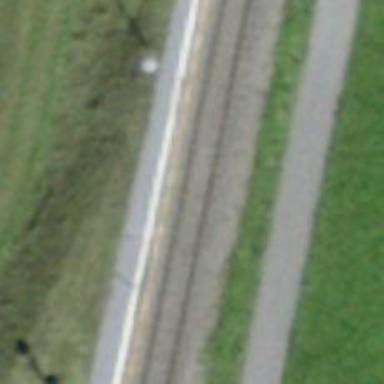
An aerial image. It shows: Stop position for public transport at railway stop.